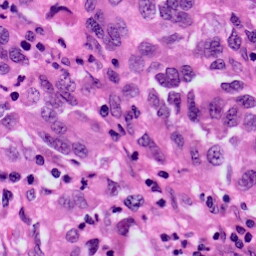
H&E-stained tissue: Skin